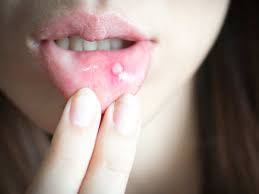
Condition: Mouth Ulcer